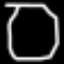
Label: octagon